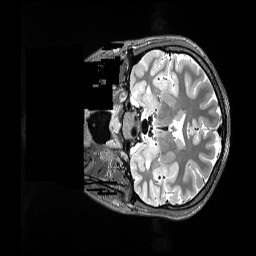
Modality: T2w
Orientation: coronal
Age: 18
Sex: female
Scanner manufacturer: siemens
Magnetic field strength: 3 T
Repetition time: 3.2 s
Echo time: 0.562 s